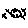
Label: moon